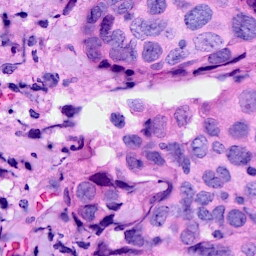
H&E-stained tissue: Breast